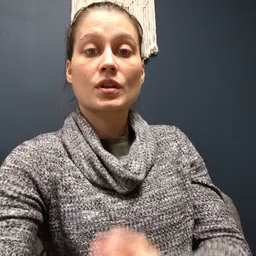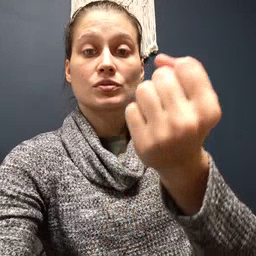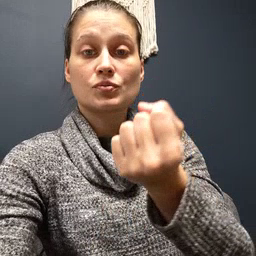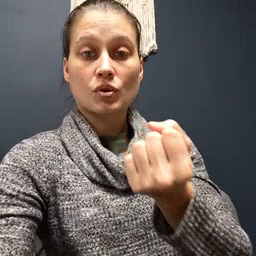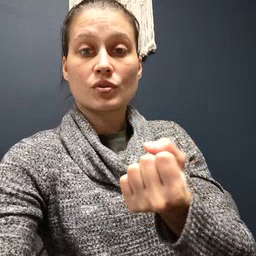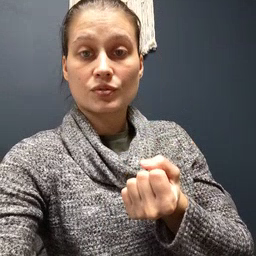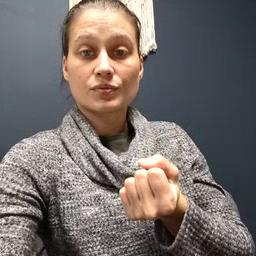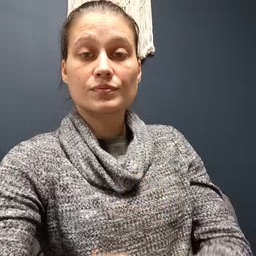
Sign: drawer